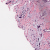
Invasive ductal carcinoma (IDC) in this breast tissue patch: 0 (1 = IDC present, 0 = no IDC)